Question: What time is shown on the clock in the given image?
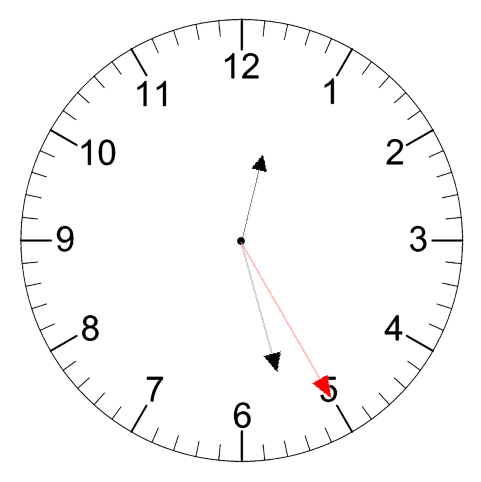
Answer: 12:27:25